Field crop: maize
Growth stage: 2
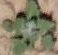
Species: chenopodium